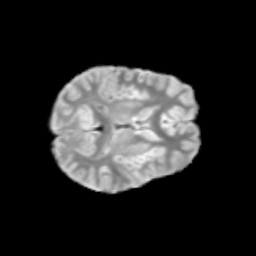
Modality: T2w
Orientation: axial
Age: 11
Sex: male
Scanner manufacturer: siemens
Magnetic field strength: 3 T
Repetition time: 3.8 s
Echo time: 0.07 s